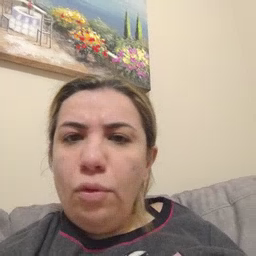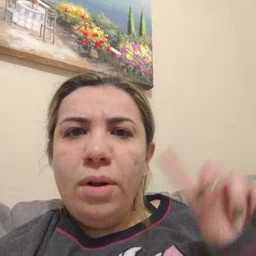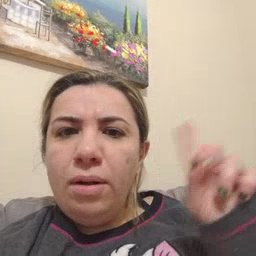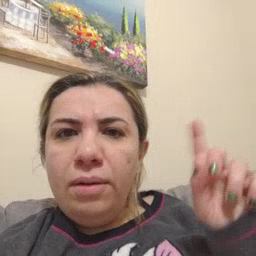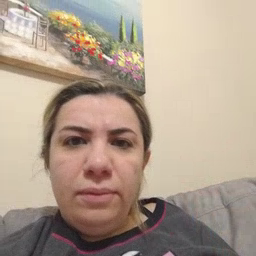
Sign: where